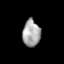
Tissue: prostate
Cell type: Fibroblasts
Senescence score: 0.7626
Nuclear area (px): 466
Mean DAPI intensity: 166.8